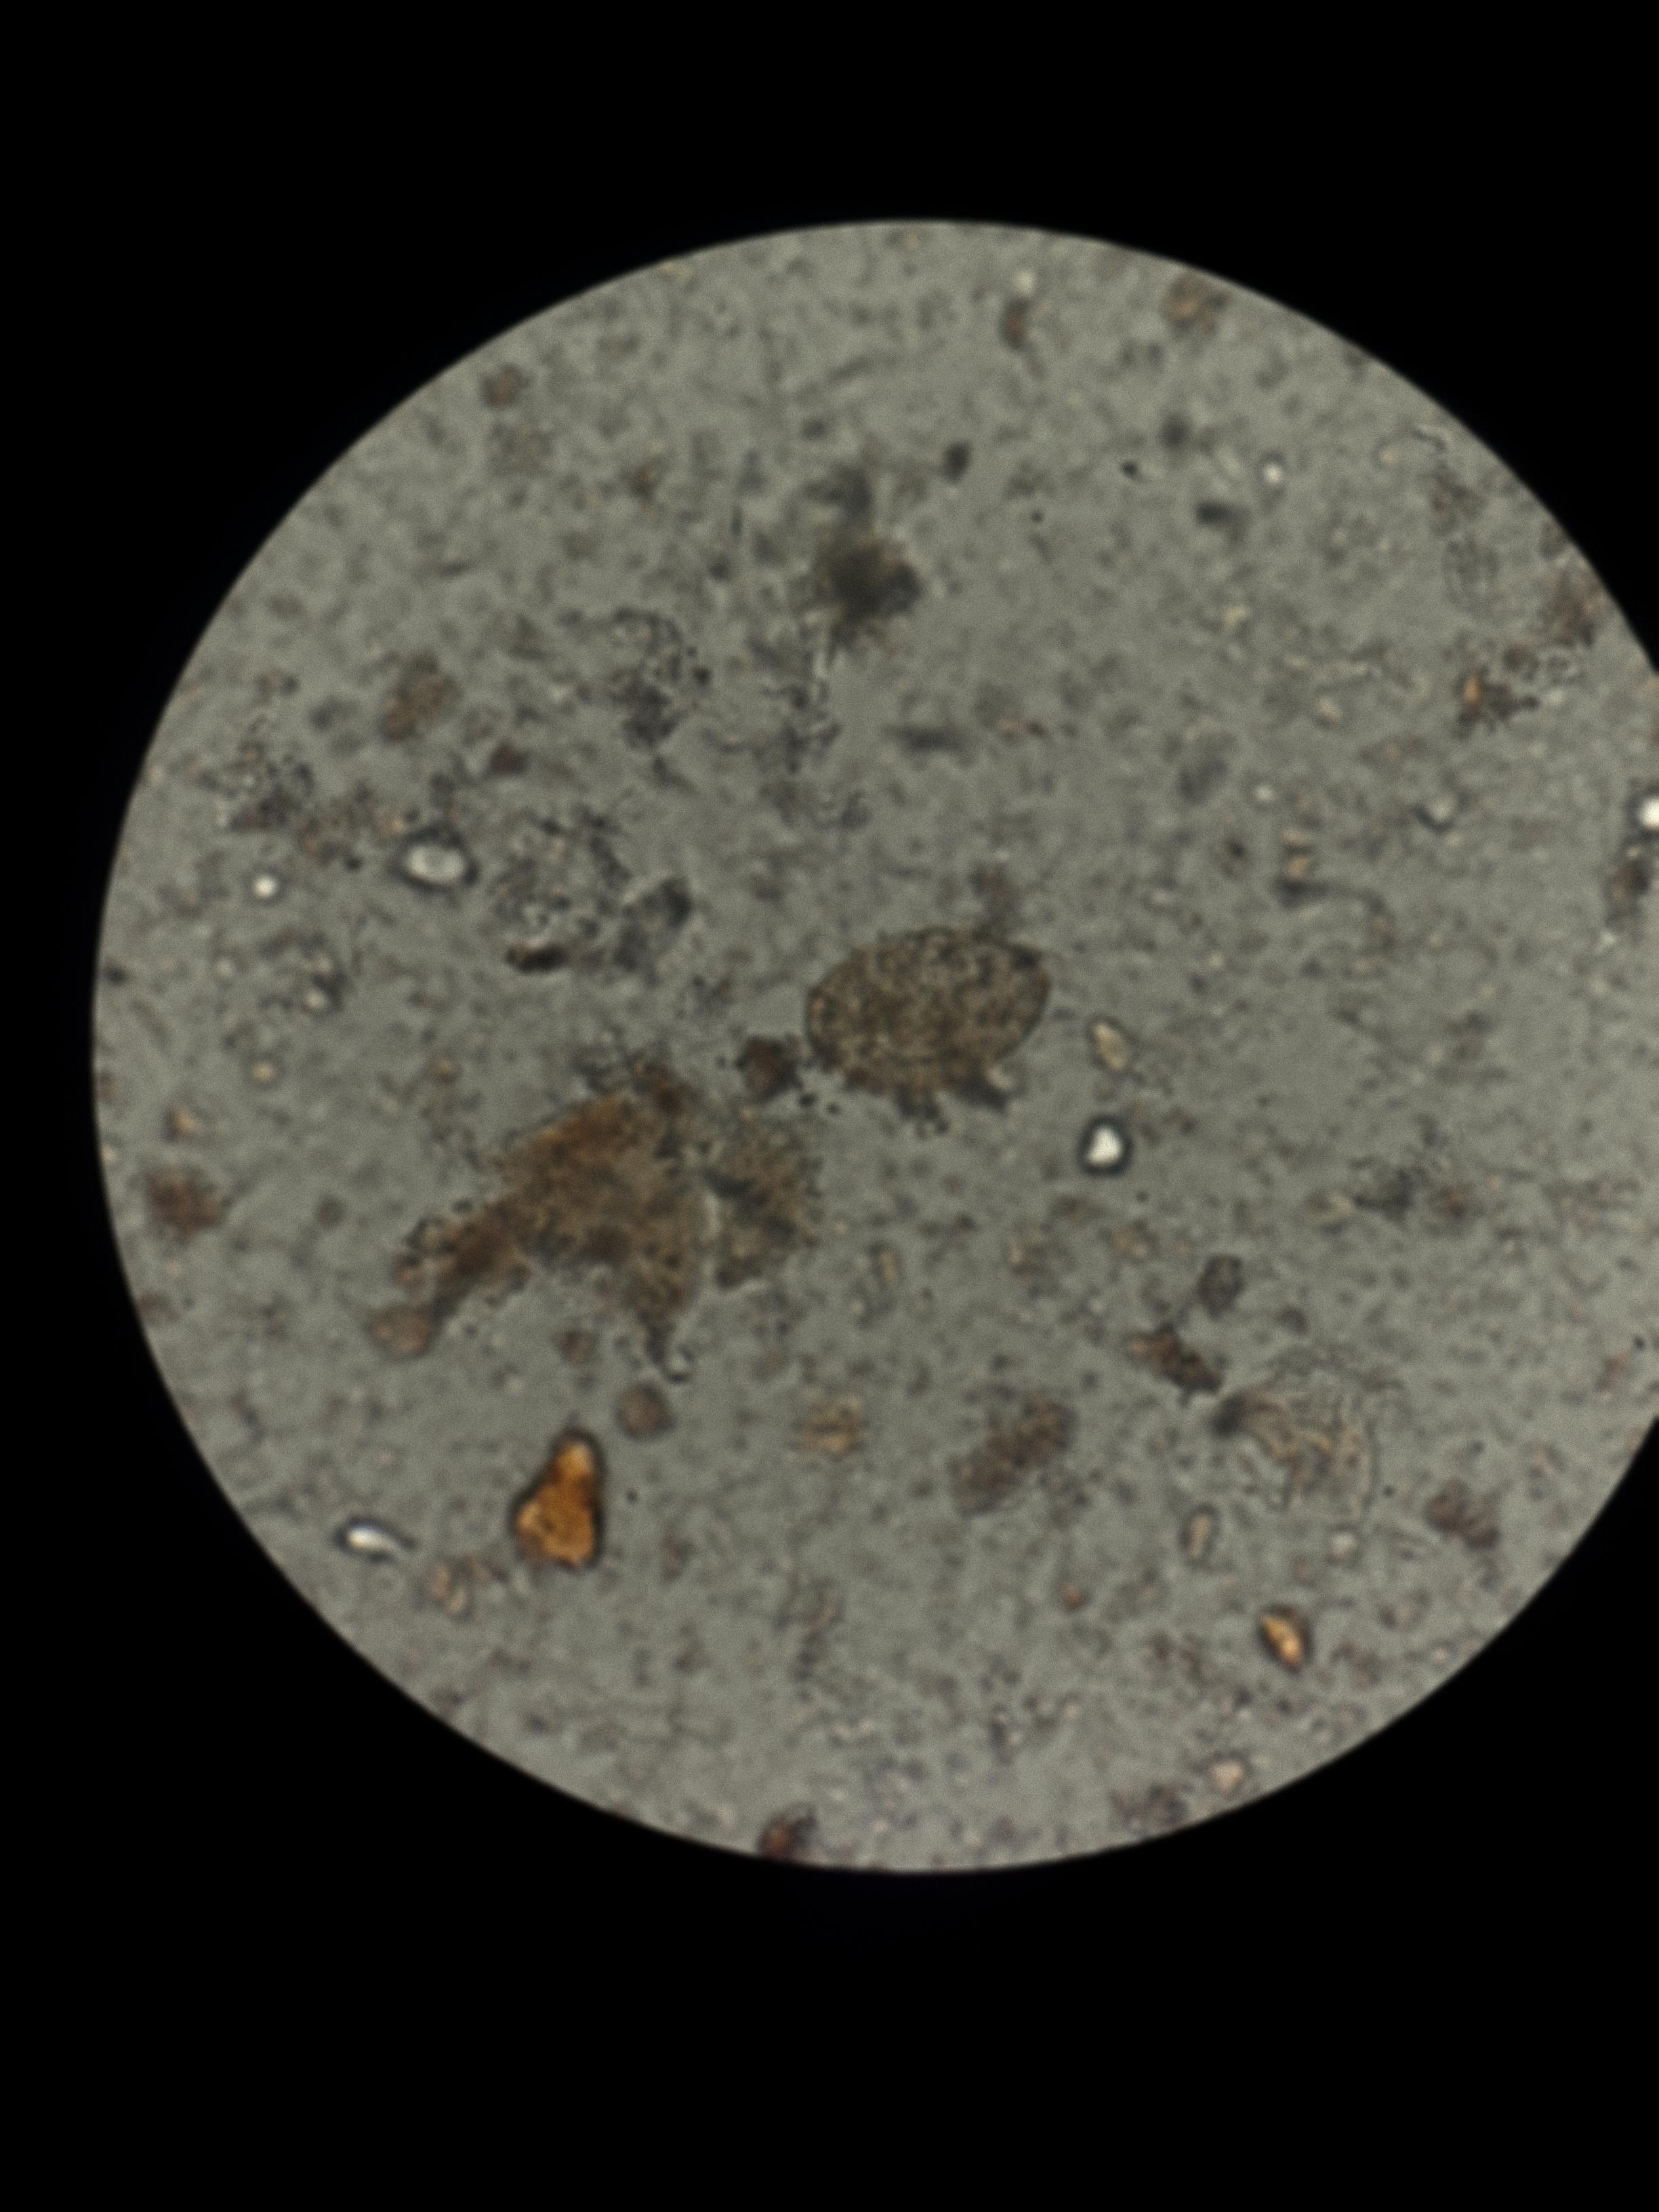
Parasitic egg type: Fasciolopsis buski